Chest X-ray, AP view. Patient: 65 years old, sex M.
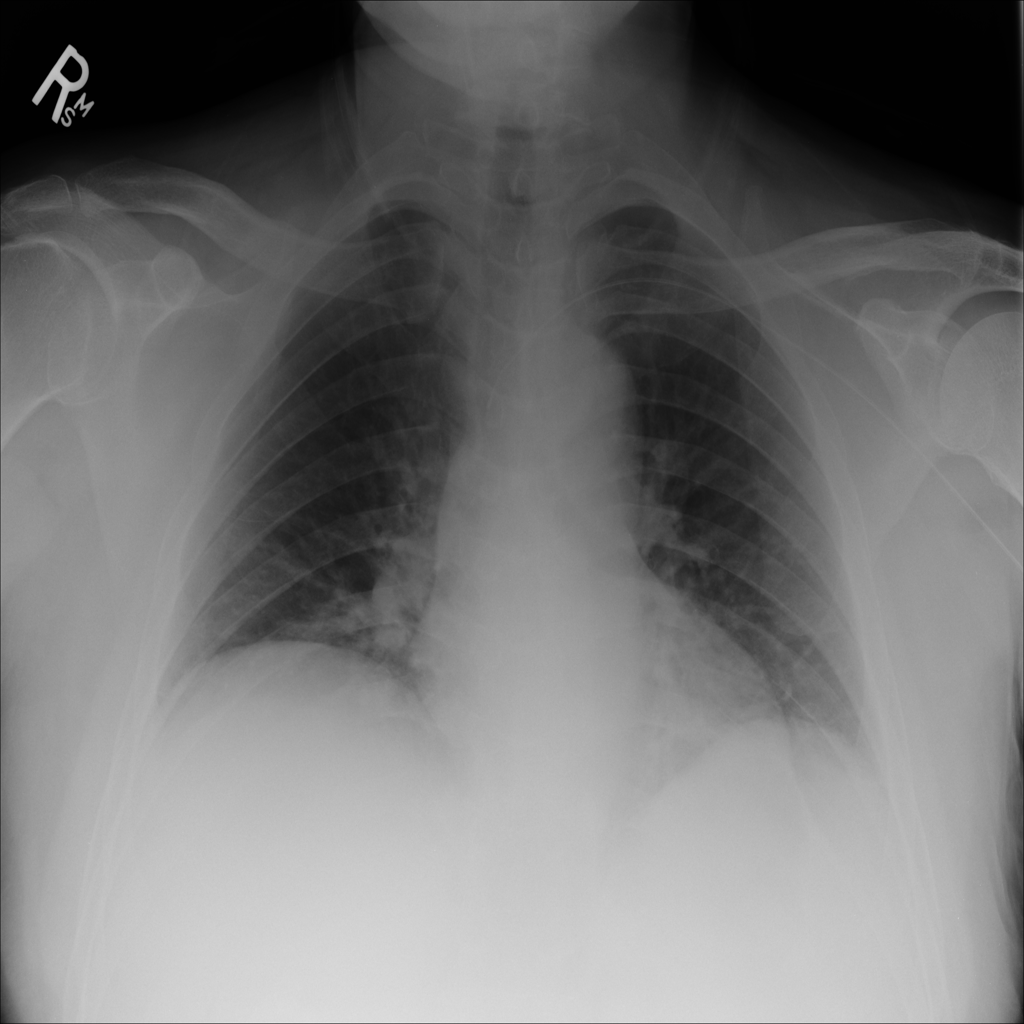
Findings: Atelectasis